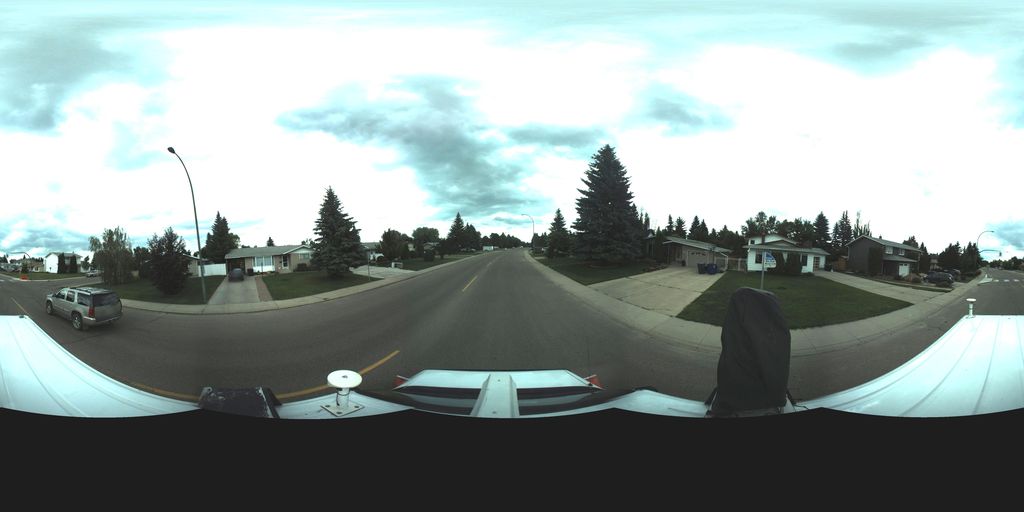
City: saskatoon